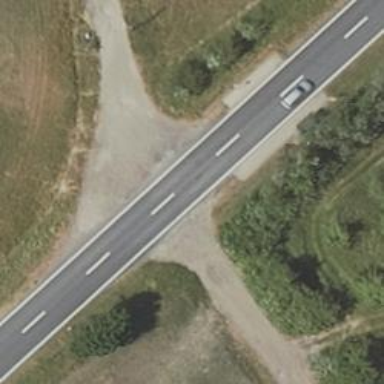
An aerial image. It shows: Secondary road with asphalt surface.